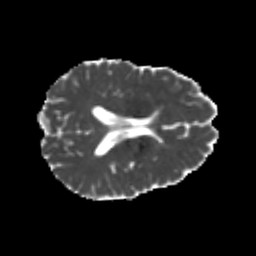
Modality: MD
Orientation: axial
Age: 22
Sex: male
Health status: healthy
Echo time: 0.074 s